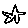
Label: star